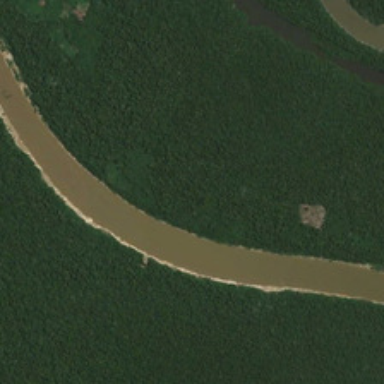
Many green trees are in two sides of two brown rivers .